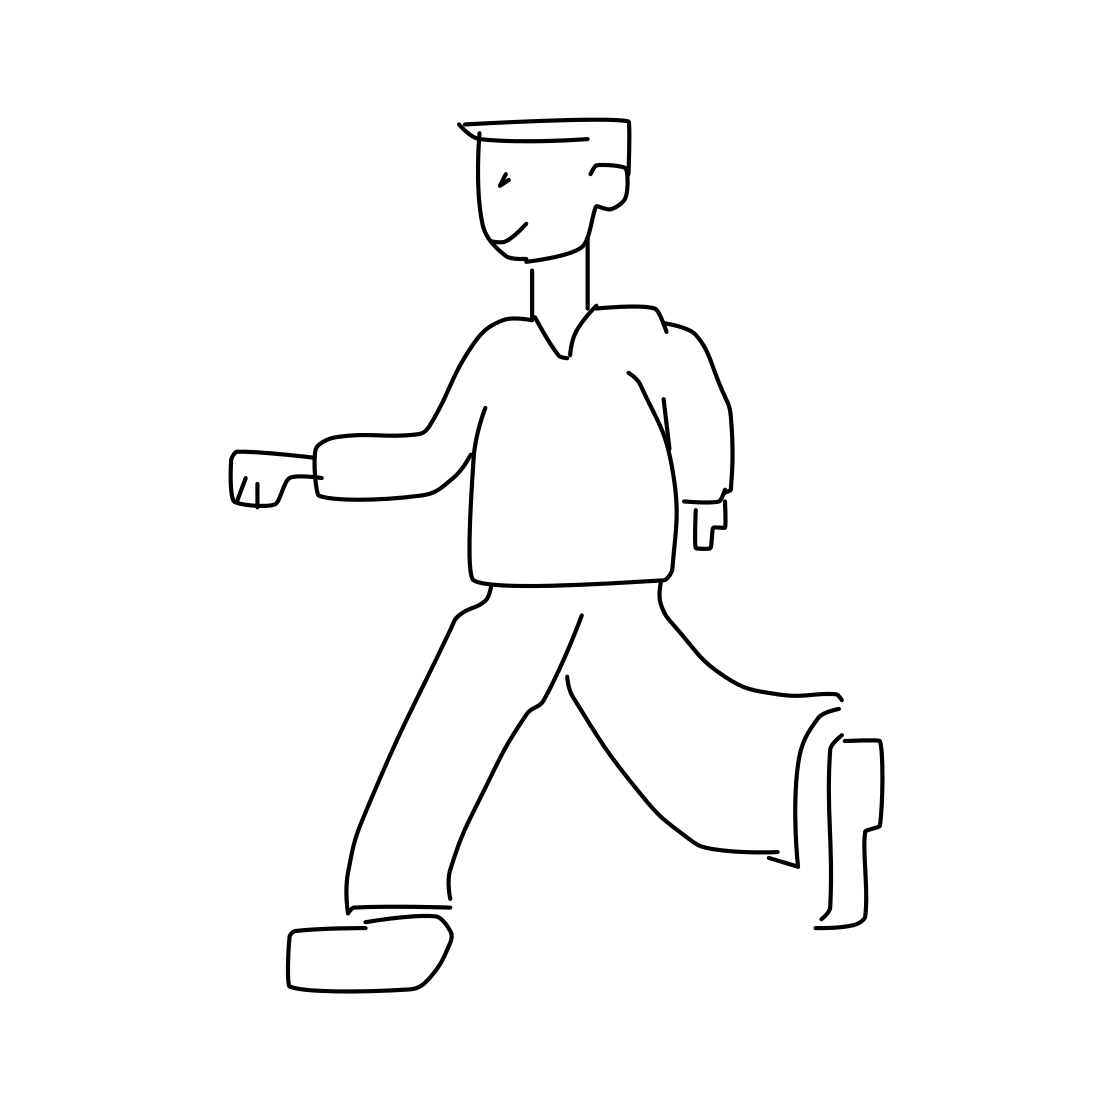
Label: person walking